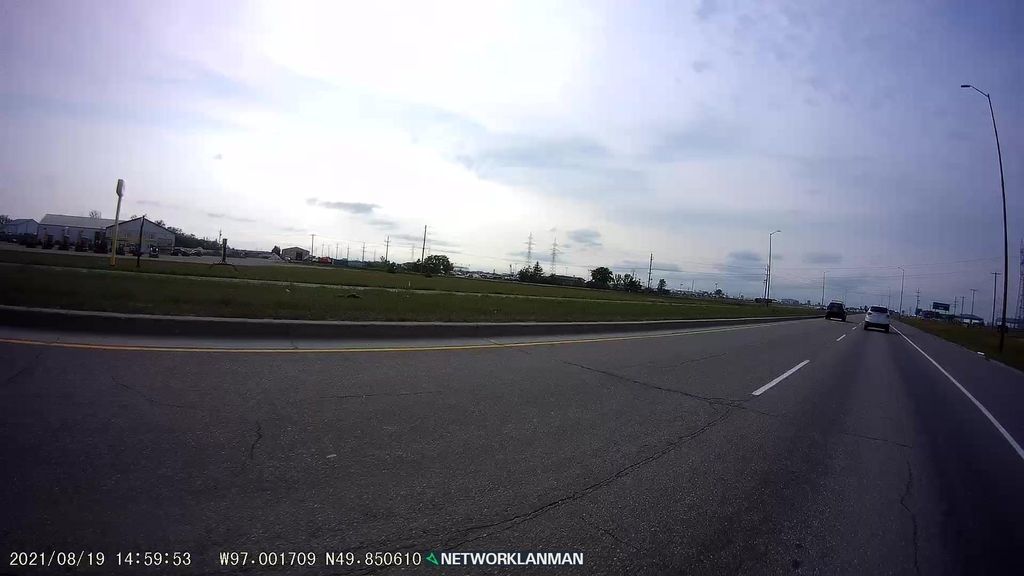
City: winnipeg